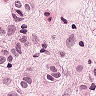
Metastatic tissue present: yes